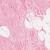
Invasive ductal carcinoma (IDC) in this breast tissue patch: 0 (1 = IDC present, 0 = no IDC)